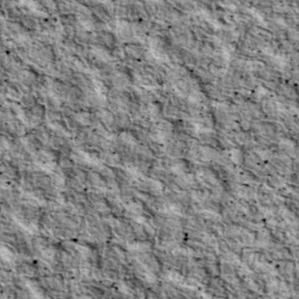
Label: non_frost